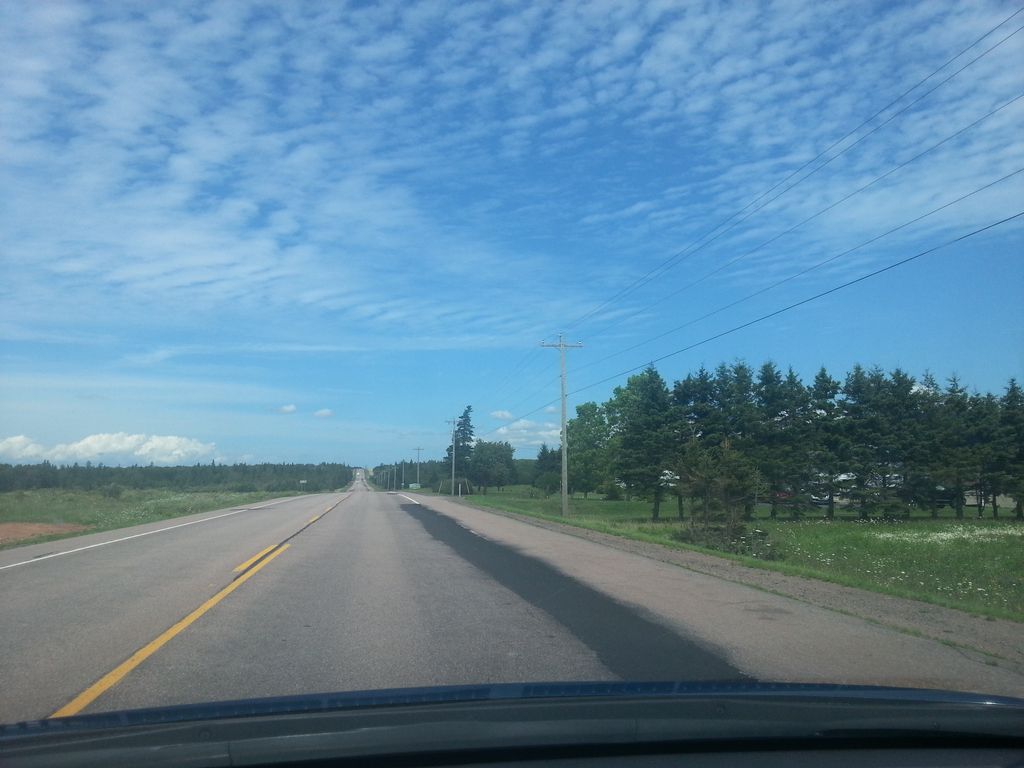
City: charlottetown